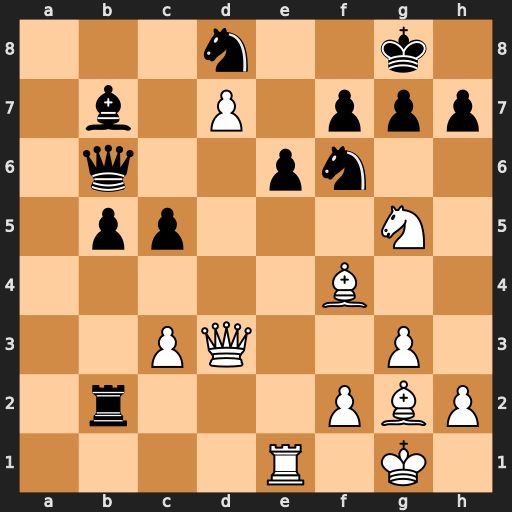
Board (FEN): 3n2k1/1b1P1ppp/1q2pn2/1pp3N1/5B2/2PQ2P1/1r3PBP/4R1K1
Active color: w
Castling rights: -
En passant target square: -
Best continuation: Bxb7 Qxb7 Be5 Qxd7 Qxd7 Nxd7 Rd1